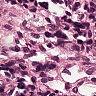
Metastatic tissue present: no